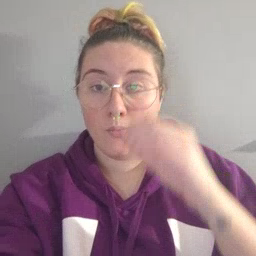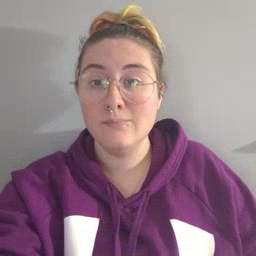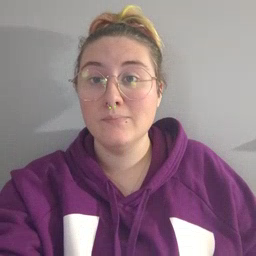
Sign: owl